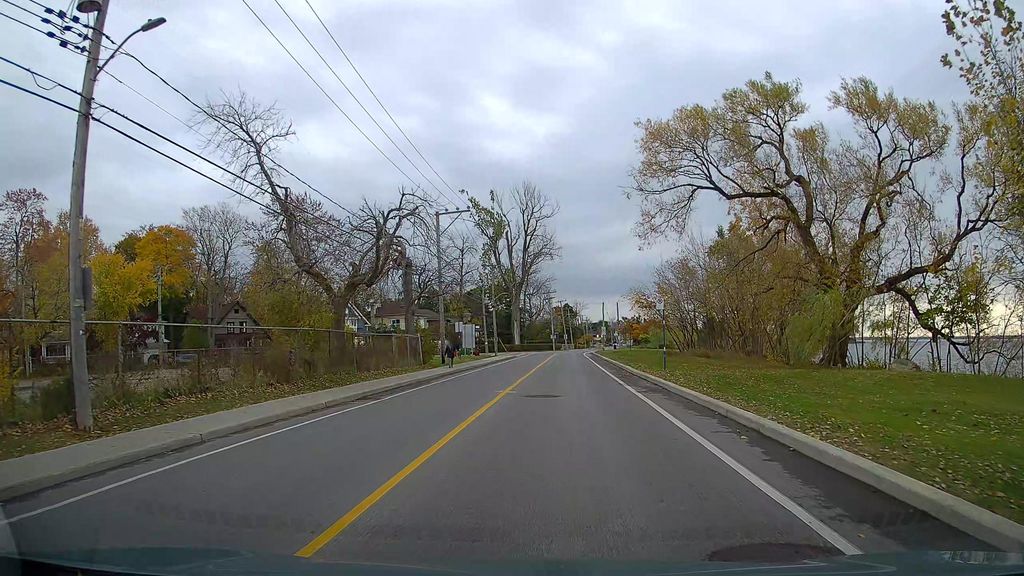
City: montreal